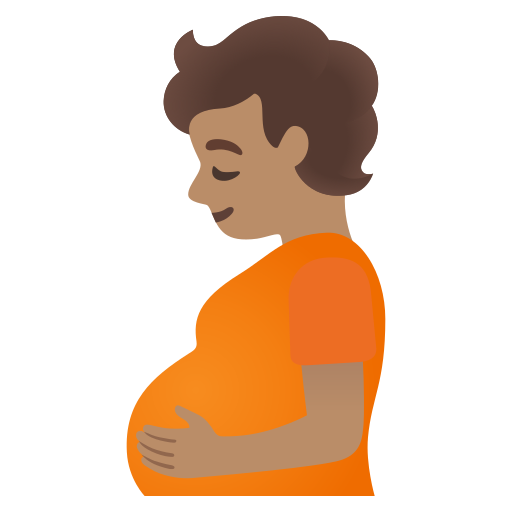
Emoji: 🫄🏽